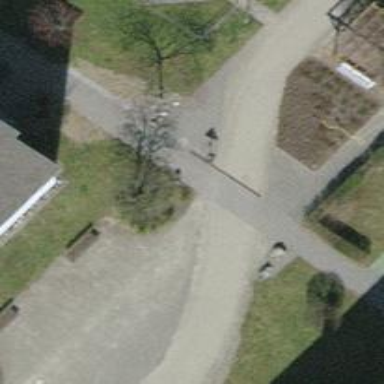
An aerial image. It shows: Footway surfaced with paving stones.